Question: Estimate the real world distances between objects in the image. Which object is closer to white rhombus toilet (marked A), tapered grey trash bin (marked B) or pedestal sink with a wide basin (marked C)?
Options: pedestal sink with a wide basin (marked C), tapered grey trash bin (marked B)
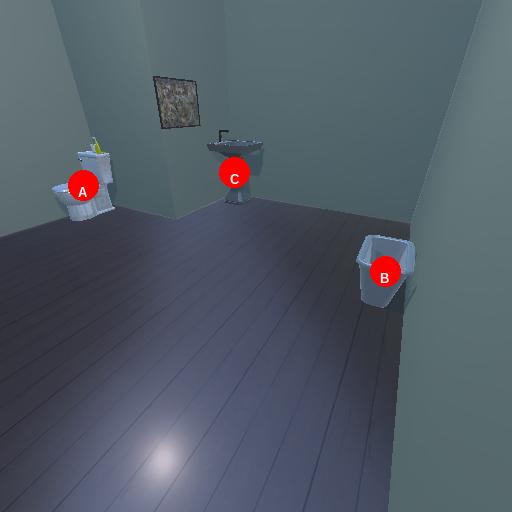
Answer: pedestal sink with a wide basin (marked C)